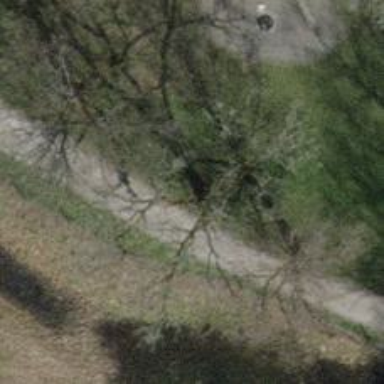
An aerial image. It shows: Brown bench in the vicinity.